Question: How to change TRANSPARENT part of image set in imageview with another image?
Below is the main image, there is TRANSPARENT portion(here looks white), i want to set another image withing that portion of image.
any idea how to do it?
Question:
1. How to find TRANSPARENT portion starting point LEFT(x,y), RIGHT (x,y), BOTTOM LEFT (x,y), BOTTOM RIGHT(x,y) ? for image replacement.
2. How to process bitmap in runtime to add another image to make changes in imageview?
I've tried <URL>.

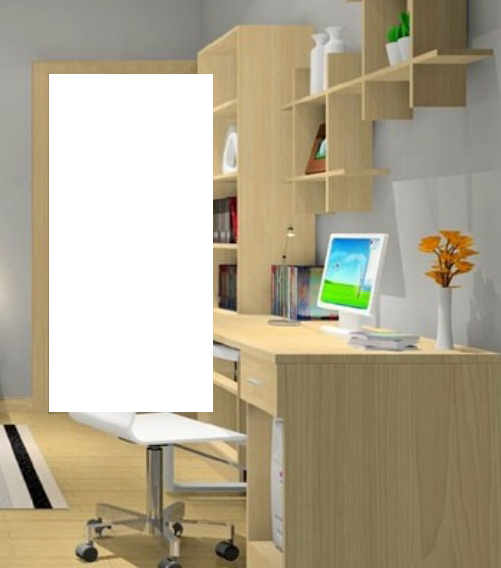
Answer: try this example in this crop image with transparent part it will use full for you.
<URL>